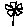
Label: flower